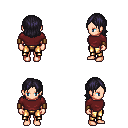
a pixel art fantasy rpg character, female body template, human, light skin, maroon long-sleeve shirt, gold greaves, raven long bangs hairstyle, leather bracers, four views (front, back, left, right), 2x2 character sprite sheet, small pixel art, hard edges, no anti-aliasing